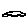
Label: car